Field crop: maize
Growth stage: 2
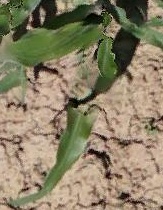
Species: maize